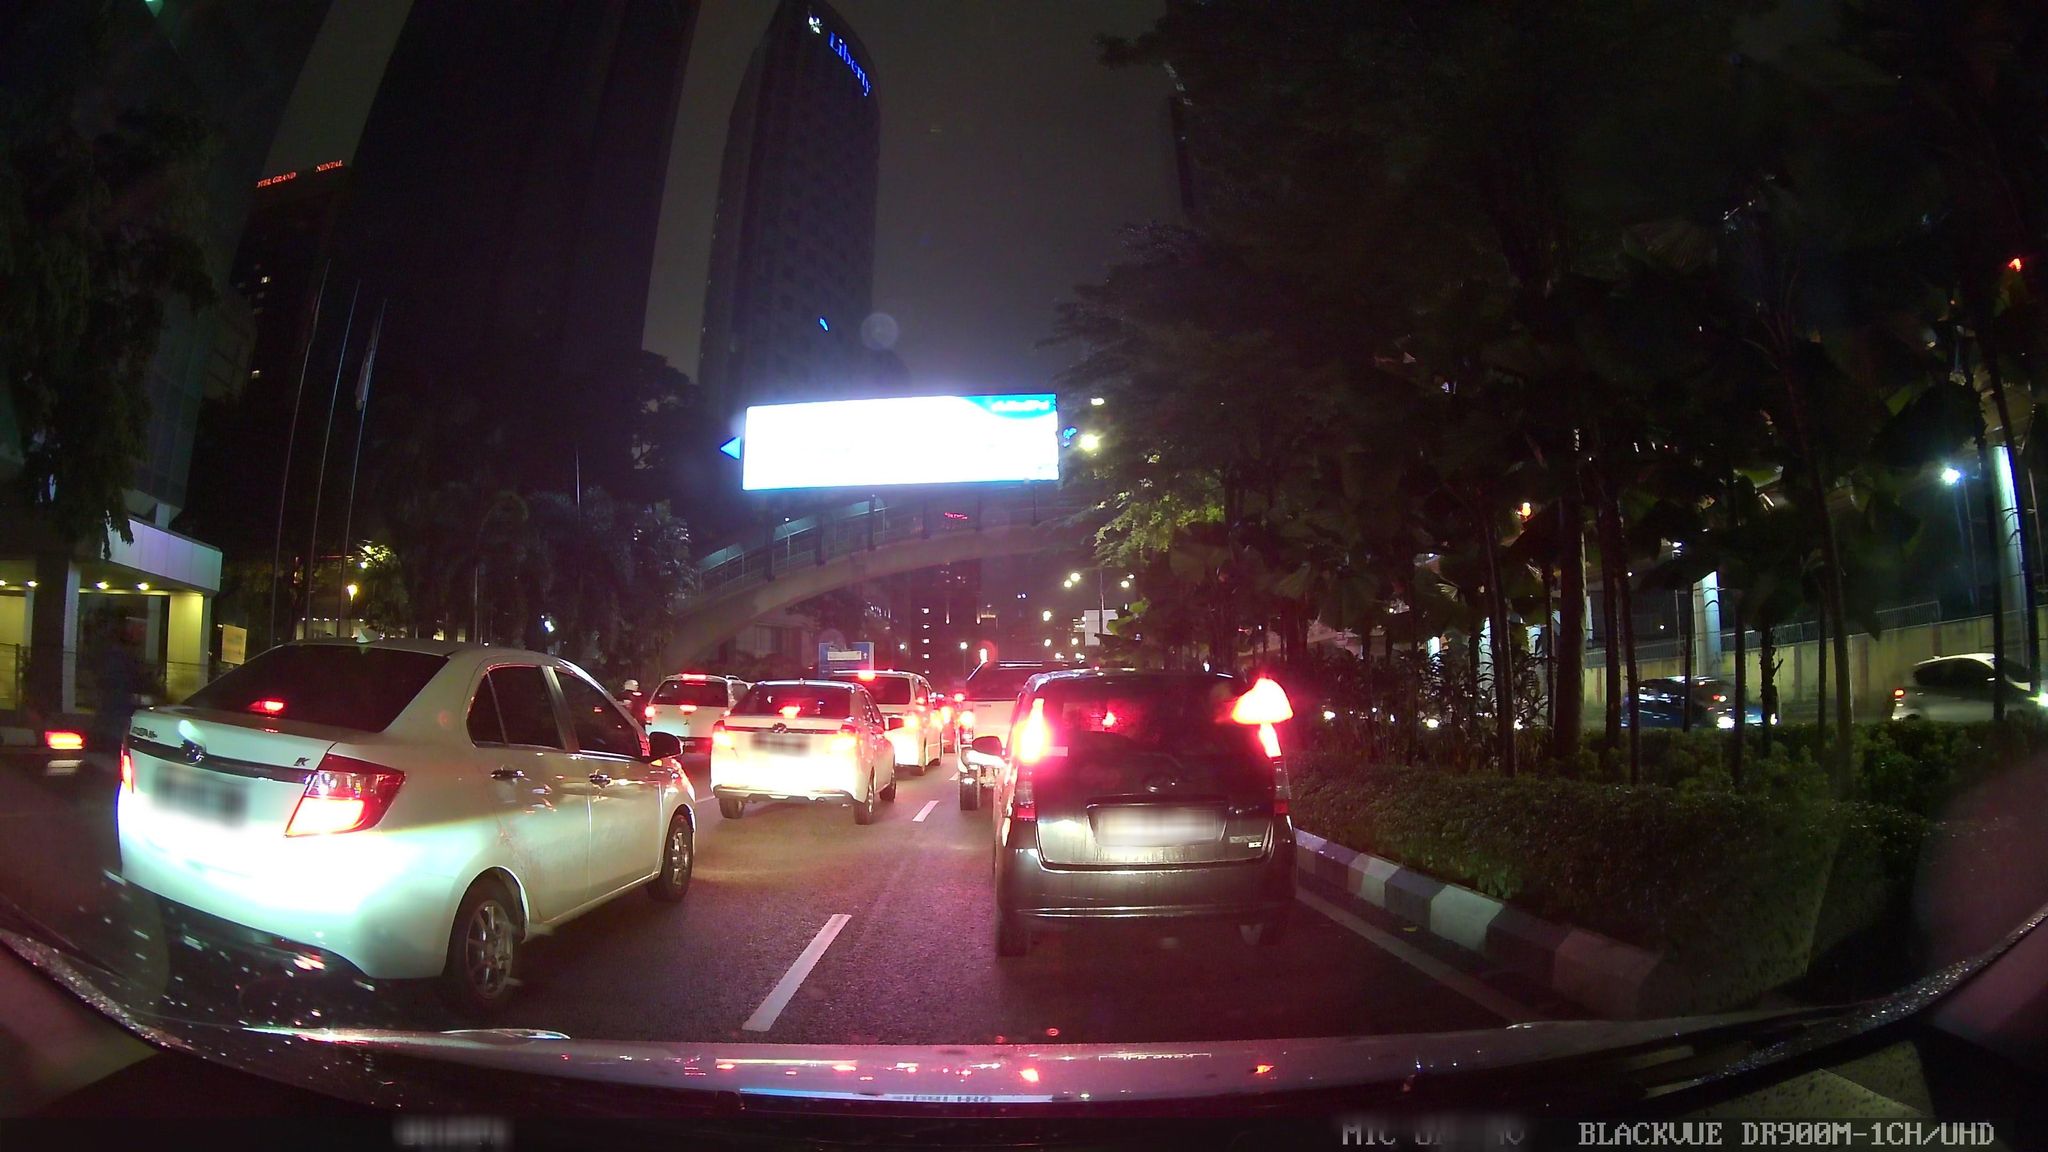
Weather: clear
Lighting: night
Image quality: slightly poor
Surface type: driving surface
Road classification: track, steps, footway
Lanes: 1
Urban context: urban centre
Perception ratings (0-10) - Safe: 3.38, Lively: 7.84, Beautiful: 2.69, Boring: 1.48, Depressing: 5.4, Wealthy: 5.49